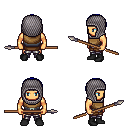
a pixel art fantasy rpg character, male body template, human, tanned skin, leather chest armor, metal pants, blue plain hairstyle, chain hood, black shoes, spear, four views (front, back, left, right), 2x2 character sprite sheet, small pixel art, hard edges, no anti-aliasing